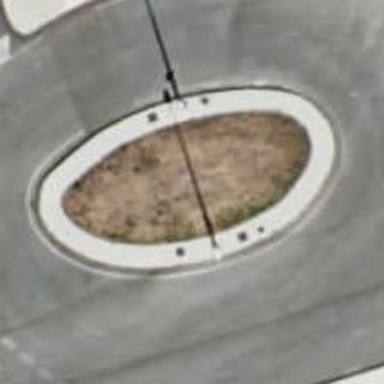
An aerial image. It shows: Service road that forms roundabout at the junction.